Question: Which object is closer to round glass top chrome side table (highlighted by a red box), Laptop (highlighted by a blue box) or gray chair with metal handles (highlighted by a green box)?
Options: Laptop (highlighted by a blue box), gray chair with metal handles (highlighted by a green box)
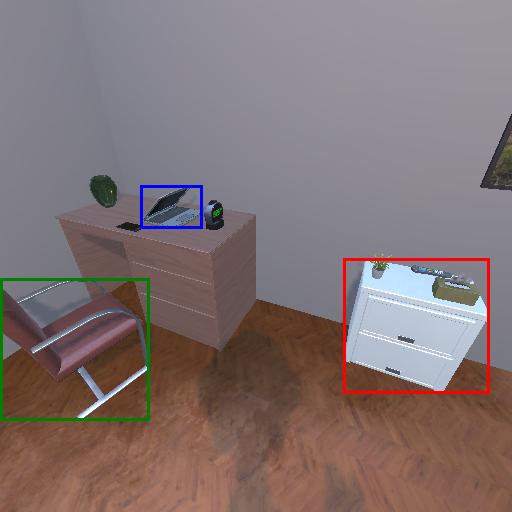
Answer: Laptop (highlighted by a blue box)